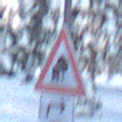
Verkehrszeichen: UnzureichendesLichtraumprofil
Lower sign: RichtungsangabeDurchPfeile5
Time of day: MorningAfternoon
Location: Outdoor (Nature)
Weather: Clear
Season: Winter
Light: Natural